This plot shows a bearing's acceleration signal over time (raw waveform). Diagnose the bearing from this image, choosing from: normal, inner_race, outer_race, ball.
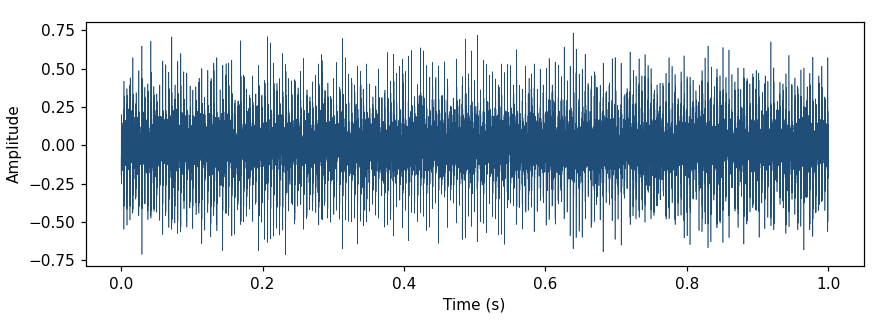
Answer: outer_race